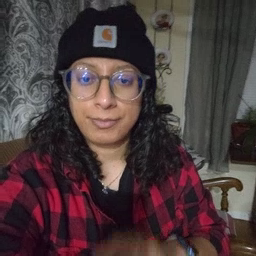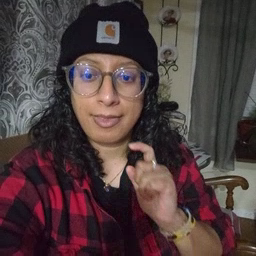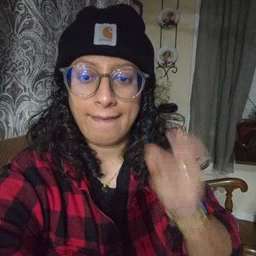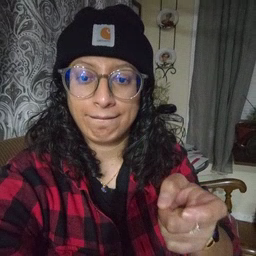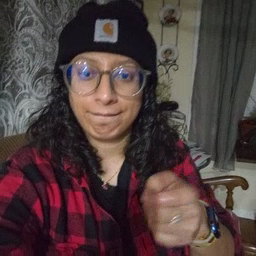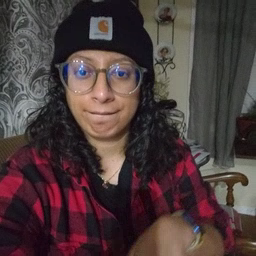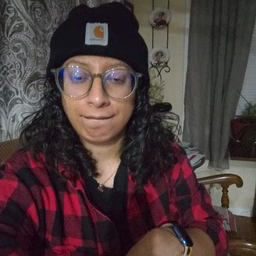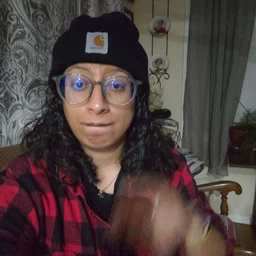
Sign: gift